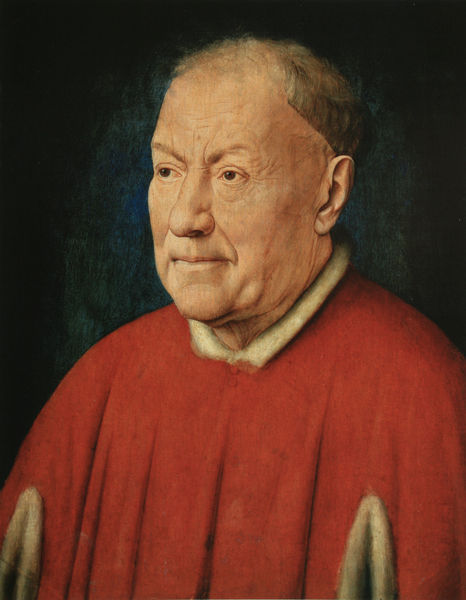
Titel: Bildnis des Niccolò Albergati
Künstler: Jan van Eyck
Standort: Wien
Institution: Kunsthistorisches Museum, Gemäldegalerie
Schlagwörter: gemälde, mann, schatten, umhang, weiß, gelb, hintergrund, licht, mund, nase, ohr, schwarz, blick, rot, alt, augen, falten, kragen, pelz, portrait, porträt, haare, kutte, mantel, lippen, papst, alter, links, halbglatze, pelzkragen, priester, mönch, tonsur